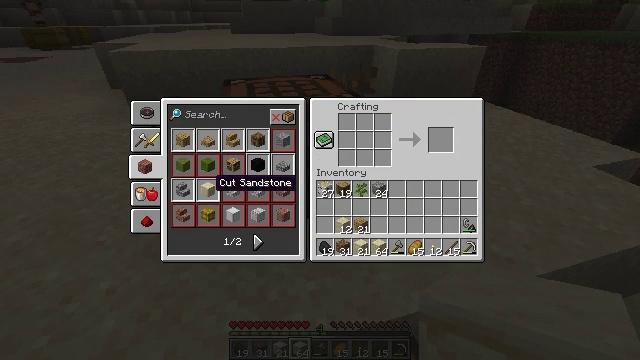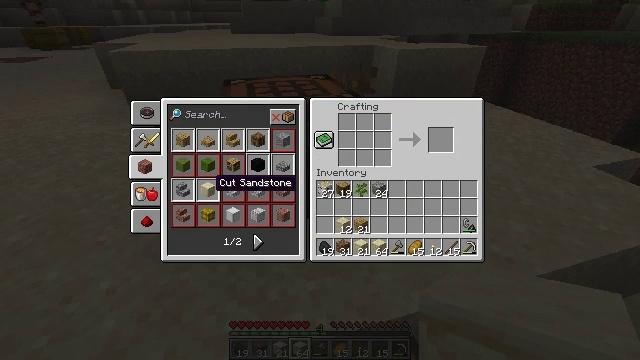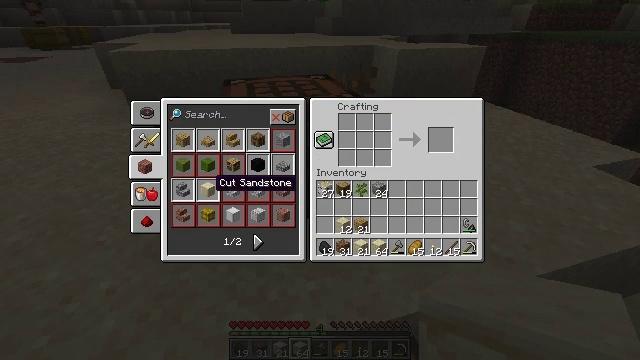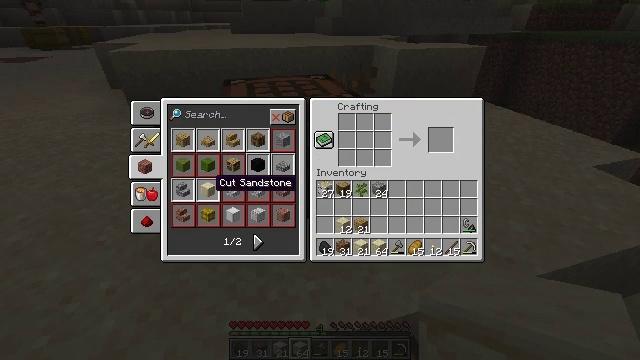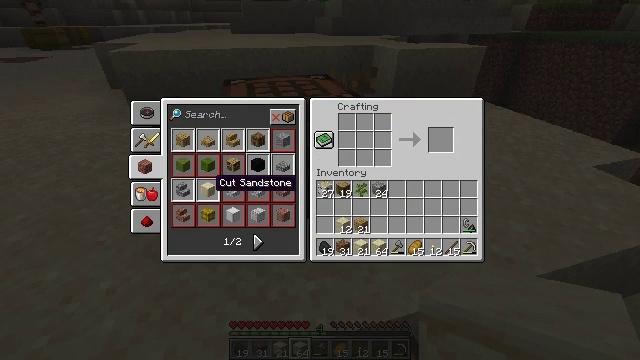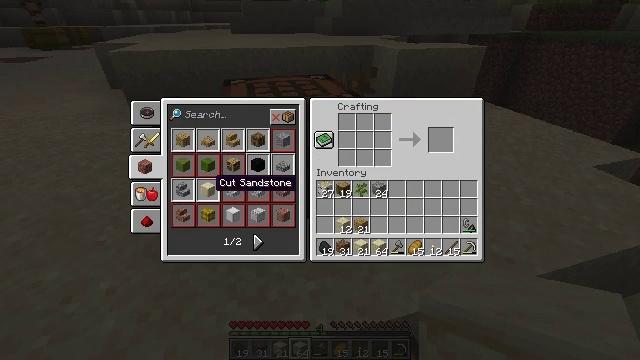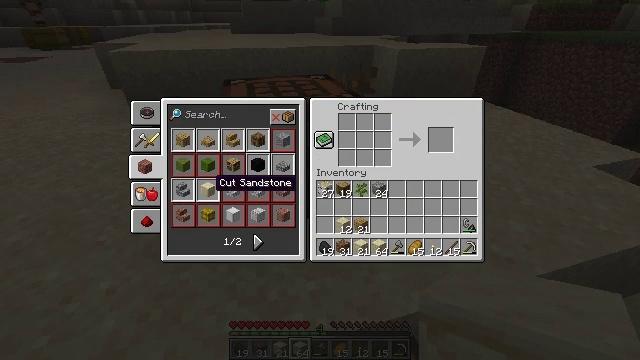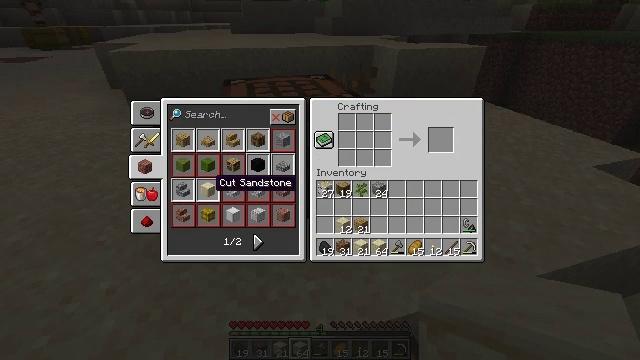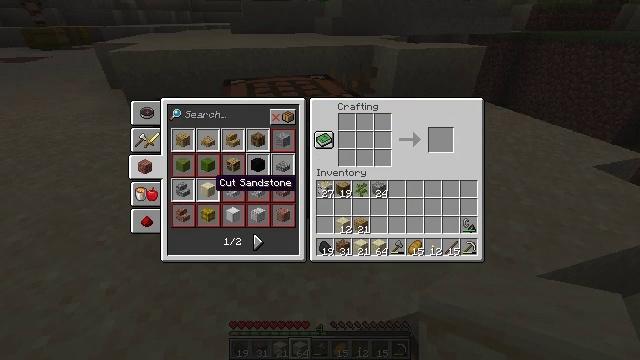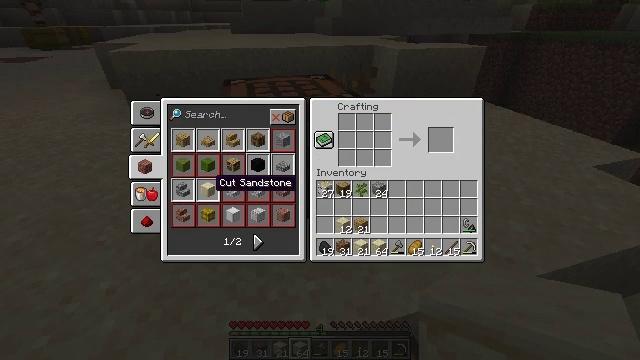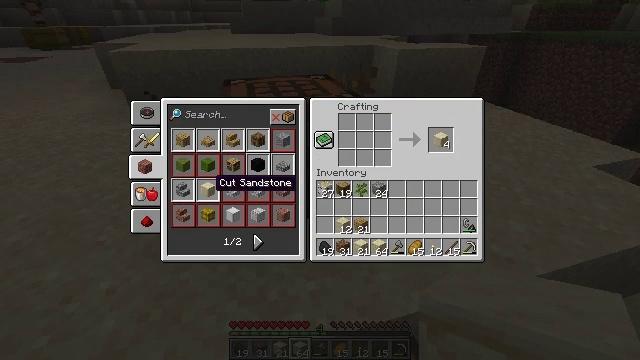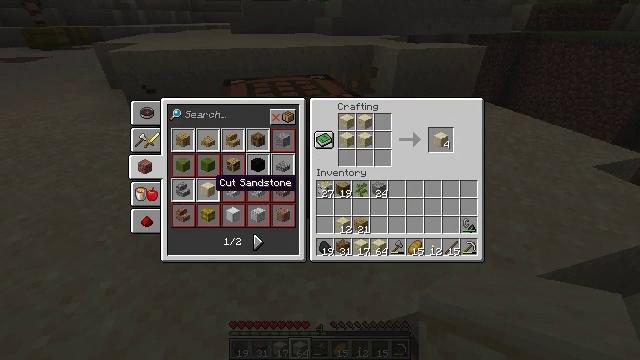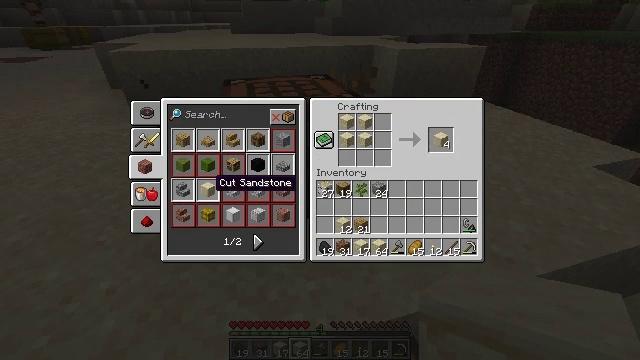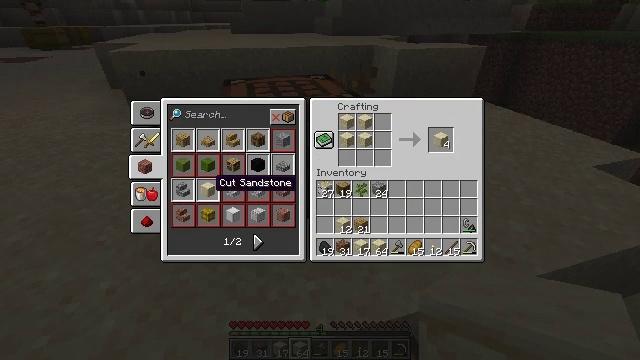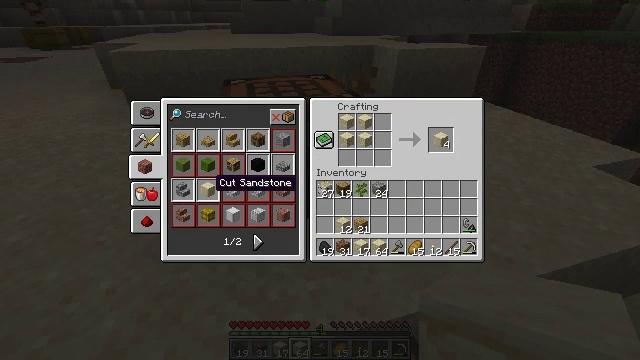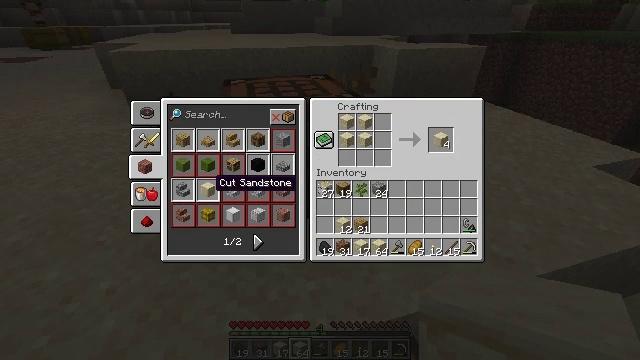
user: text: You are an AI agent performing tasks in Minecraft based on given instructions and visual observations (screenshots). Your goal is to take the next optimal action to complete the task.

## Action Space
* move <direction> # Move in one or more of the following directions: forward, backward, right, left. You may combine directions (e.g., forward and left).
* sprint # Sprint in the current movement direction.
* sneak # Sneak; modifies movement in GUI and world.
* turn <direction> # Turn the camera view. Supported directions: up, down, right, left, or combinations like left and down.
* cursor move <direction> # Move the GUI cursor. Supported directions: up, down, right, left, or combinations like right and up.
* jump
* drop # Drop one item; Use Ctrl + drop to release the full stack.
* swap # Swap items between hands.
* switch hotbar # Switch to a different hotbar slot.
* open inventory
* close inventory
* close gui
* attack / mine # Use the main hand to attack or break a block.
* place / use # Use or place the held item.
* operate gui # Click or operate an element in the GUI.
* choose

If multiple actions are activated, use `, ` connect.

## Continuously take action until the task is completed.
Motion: motion action
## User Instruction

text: Make cut sandstone from sandstone blocks.
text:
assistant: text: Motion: no_op
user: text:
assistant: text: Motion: no_op
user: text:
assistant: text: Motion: no_op
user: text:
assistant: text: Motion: no_op
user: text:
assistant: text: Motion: operate gui
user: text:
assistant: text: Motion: operate gui
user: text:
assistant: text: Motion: operate gui
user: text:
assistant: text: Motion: no_op
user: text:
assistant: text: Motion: no_op
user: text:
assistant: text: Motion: no_op
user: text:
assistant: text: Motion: no_op
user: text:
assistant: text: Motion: no_op
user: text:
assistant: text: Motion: no_op
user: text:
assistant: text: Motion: no_op
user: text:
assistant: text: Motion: no_op
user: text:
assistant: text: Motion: no_op
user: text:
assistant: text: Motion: no_op
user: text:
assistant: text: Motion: no_op
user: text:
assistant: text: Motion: no_op
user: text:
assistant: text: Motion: no_op
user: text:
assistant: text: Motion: no_op
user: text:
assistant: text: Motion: no_op
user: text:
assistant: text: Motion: cursor move right
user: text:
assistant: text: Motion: no_op
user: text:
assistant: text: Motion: no_op
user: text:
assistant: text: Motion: no_op
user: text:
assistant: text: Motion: cursor move down
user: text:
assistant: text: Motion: cursor move right and down
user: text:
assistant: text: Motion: cursor move right and down
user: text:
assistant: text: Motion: cursor move down